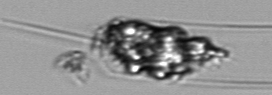
Label: Ditylum_brightwellii